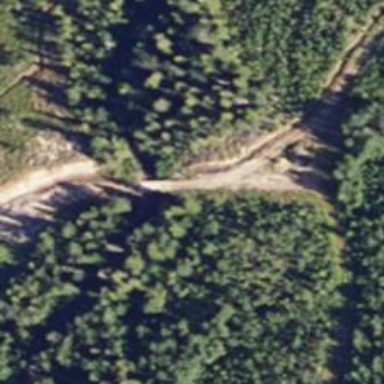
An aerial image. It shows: Track road on bridge.